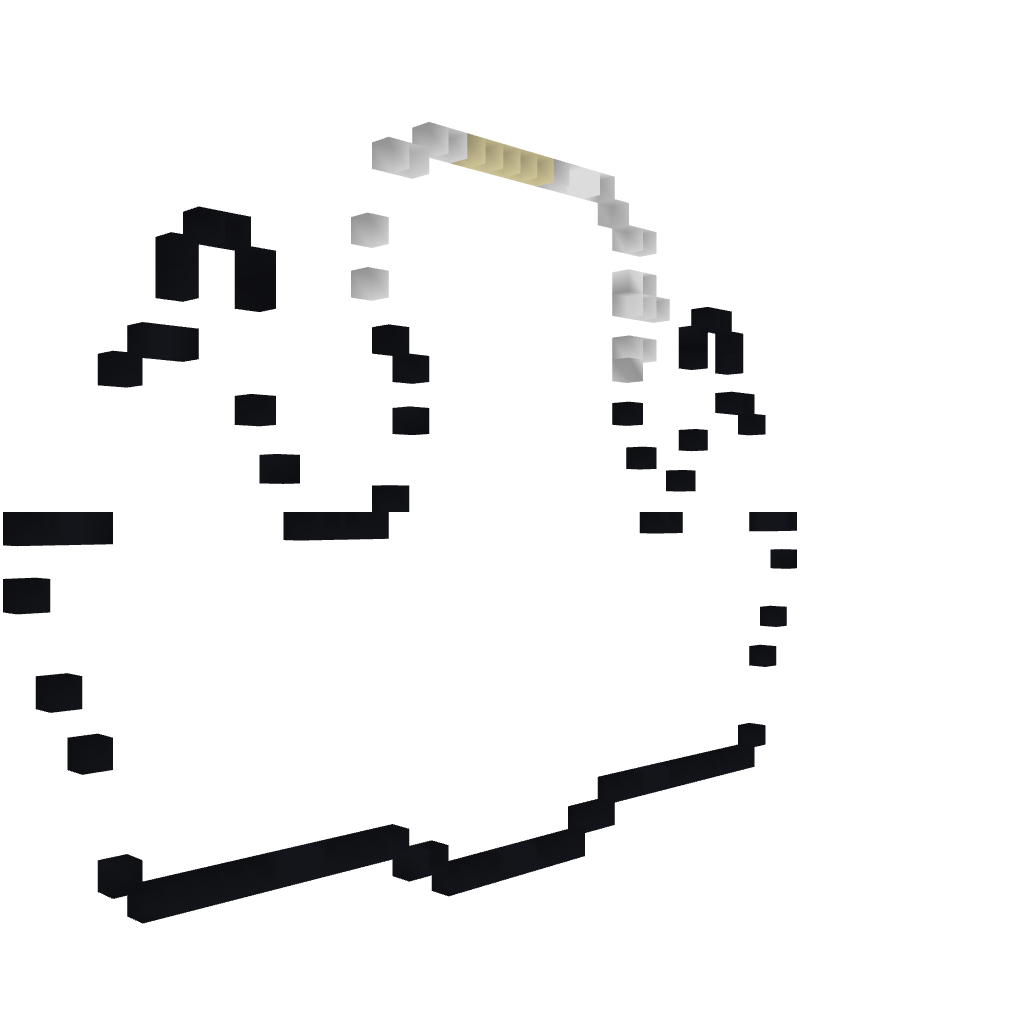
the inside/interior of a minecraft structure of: Dr Wily